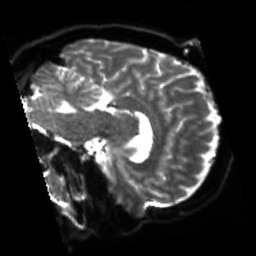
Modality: sbref
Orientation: sagittal
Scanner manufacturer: siemens
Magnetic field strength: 3 T
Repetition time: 4 s
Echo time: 0.0594 s